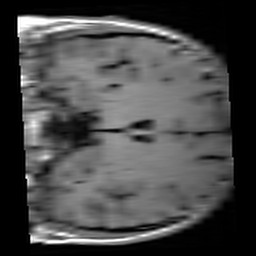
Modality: T1w
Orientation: coronal
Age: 27
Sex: male
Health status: healthy
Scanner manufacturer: siemens
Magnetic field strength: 3 T
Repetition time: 4.1 s
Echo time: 0.0085 s